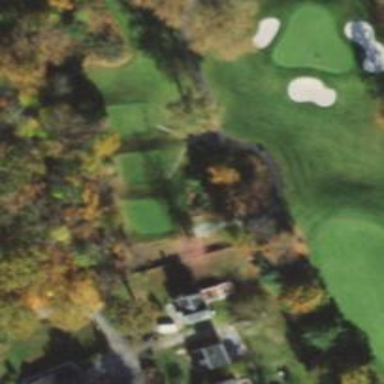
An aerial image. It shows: Asphalt path within golf course area.